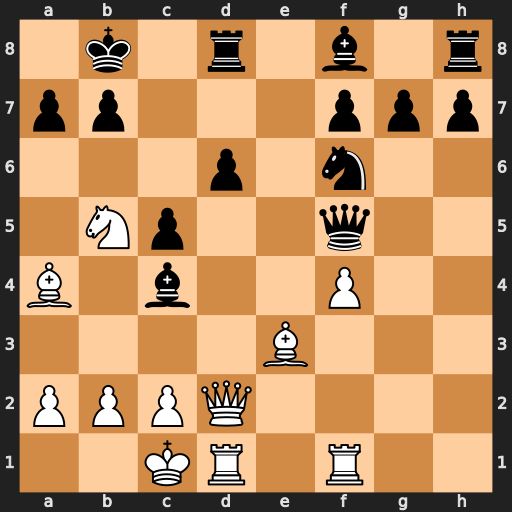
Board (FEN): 1k1r1b1r/pp3ppp/3p1n2/1Np2q2/B1b2P2/4B3/PPPQ4/2KR1R2
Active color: w
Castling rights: -
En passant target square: -
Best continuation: Qa5 Bxb5 Qxd8+ Qc8 Qxc8+ Kxc8 Bxb5